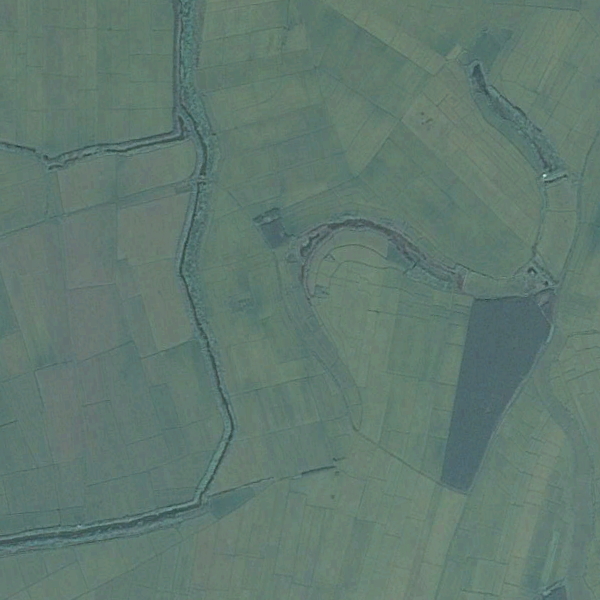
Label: Farmland